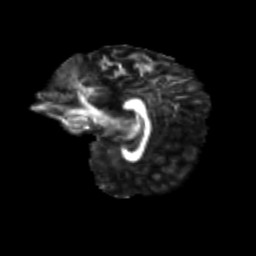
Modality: FA
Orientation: sagittal
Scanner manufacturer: siemens
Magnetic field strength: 3 T
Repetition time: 9.2 s
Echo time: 0.084 s